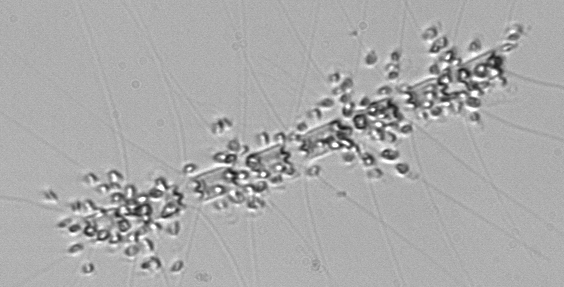
Label: Chaetoceros_didymus_TAG_external_flagellate